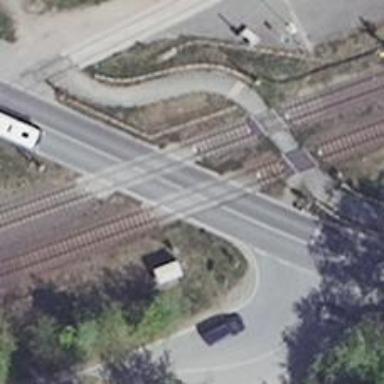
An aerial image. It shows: Level crossing along the railway.